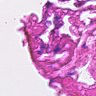
Metastatic tissue present: no